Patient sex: M
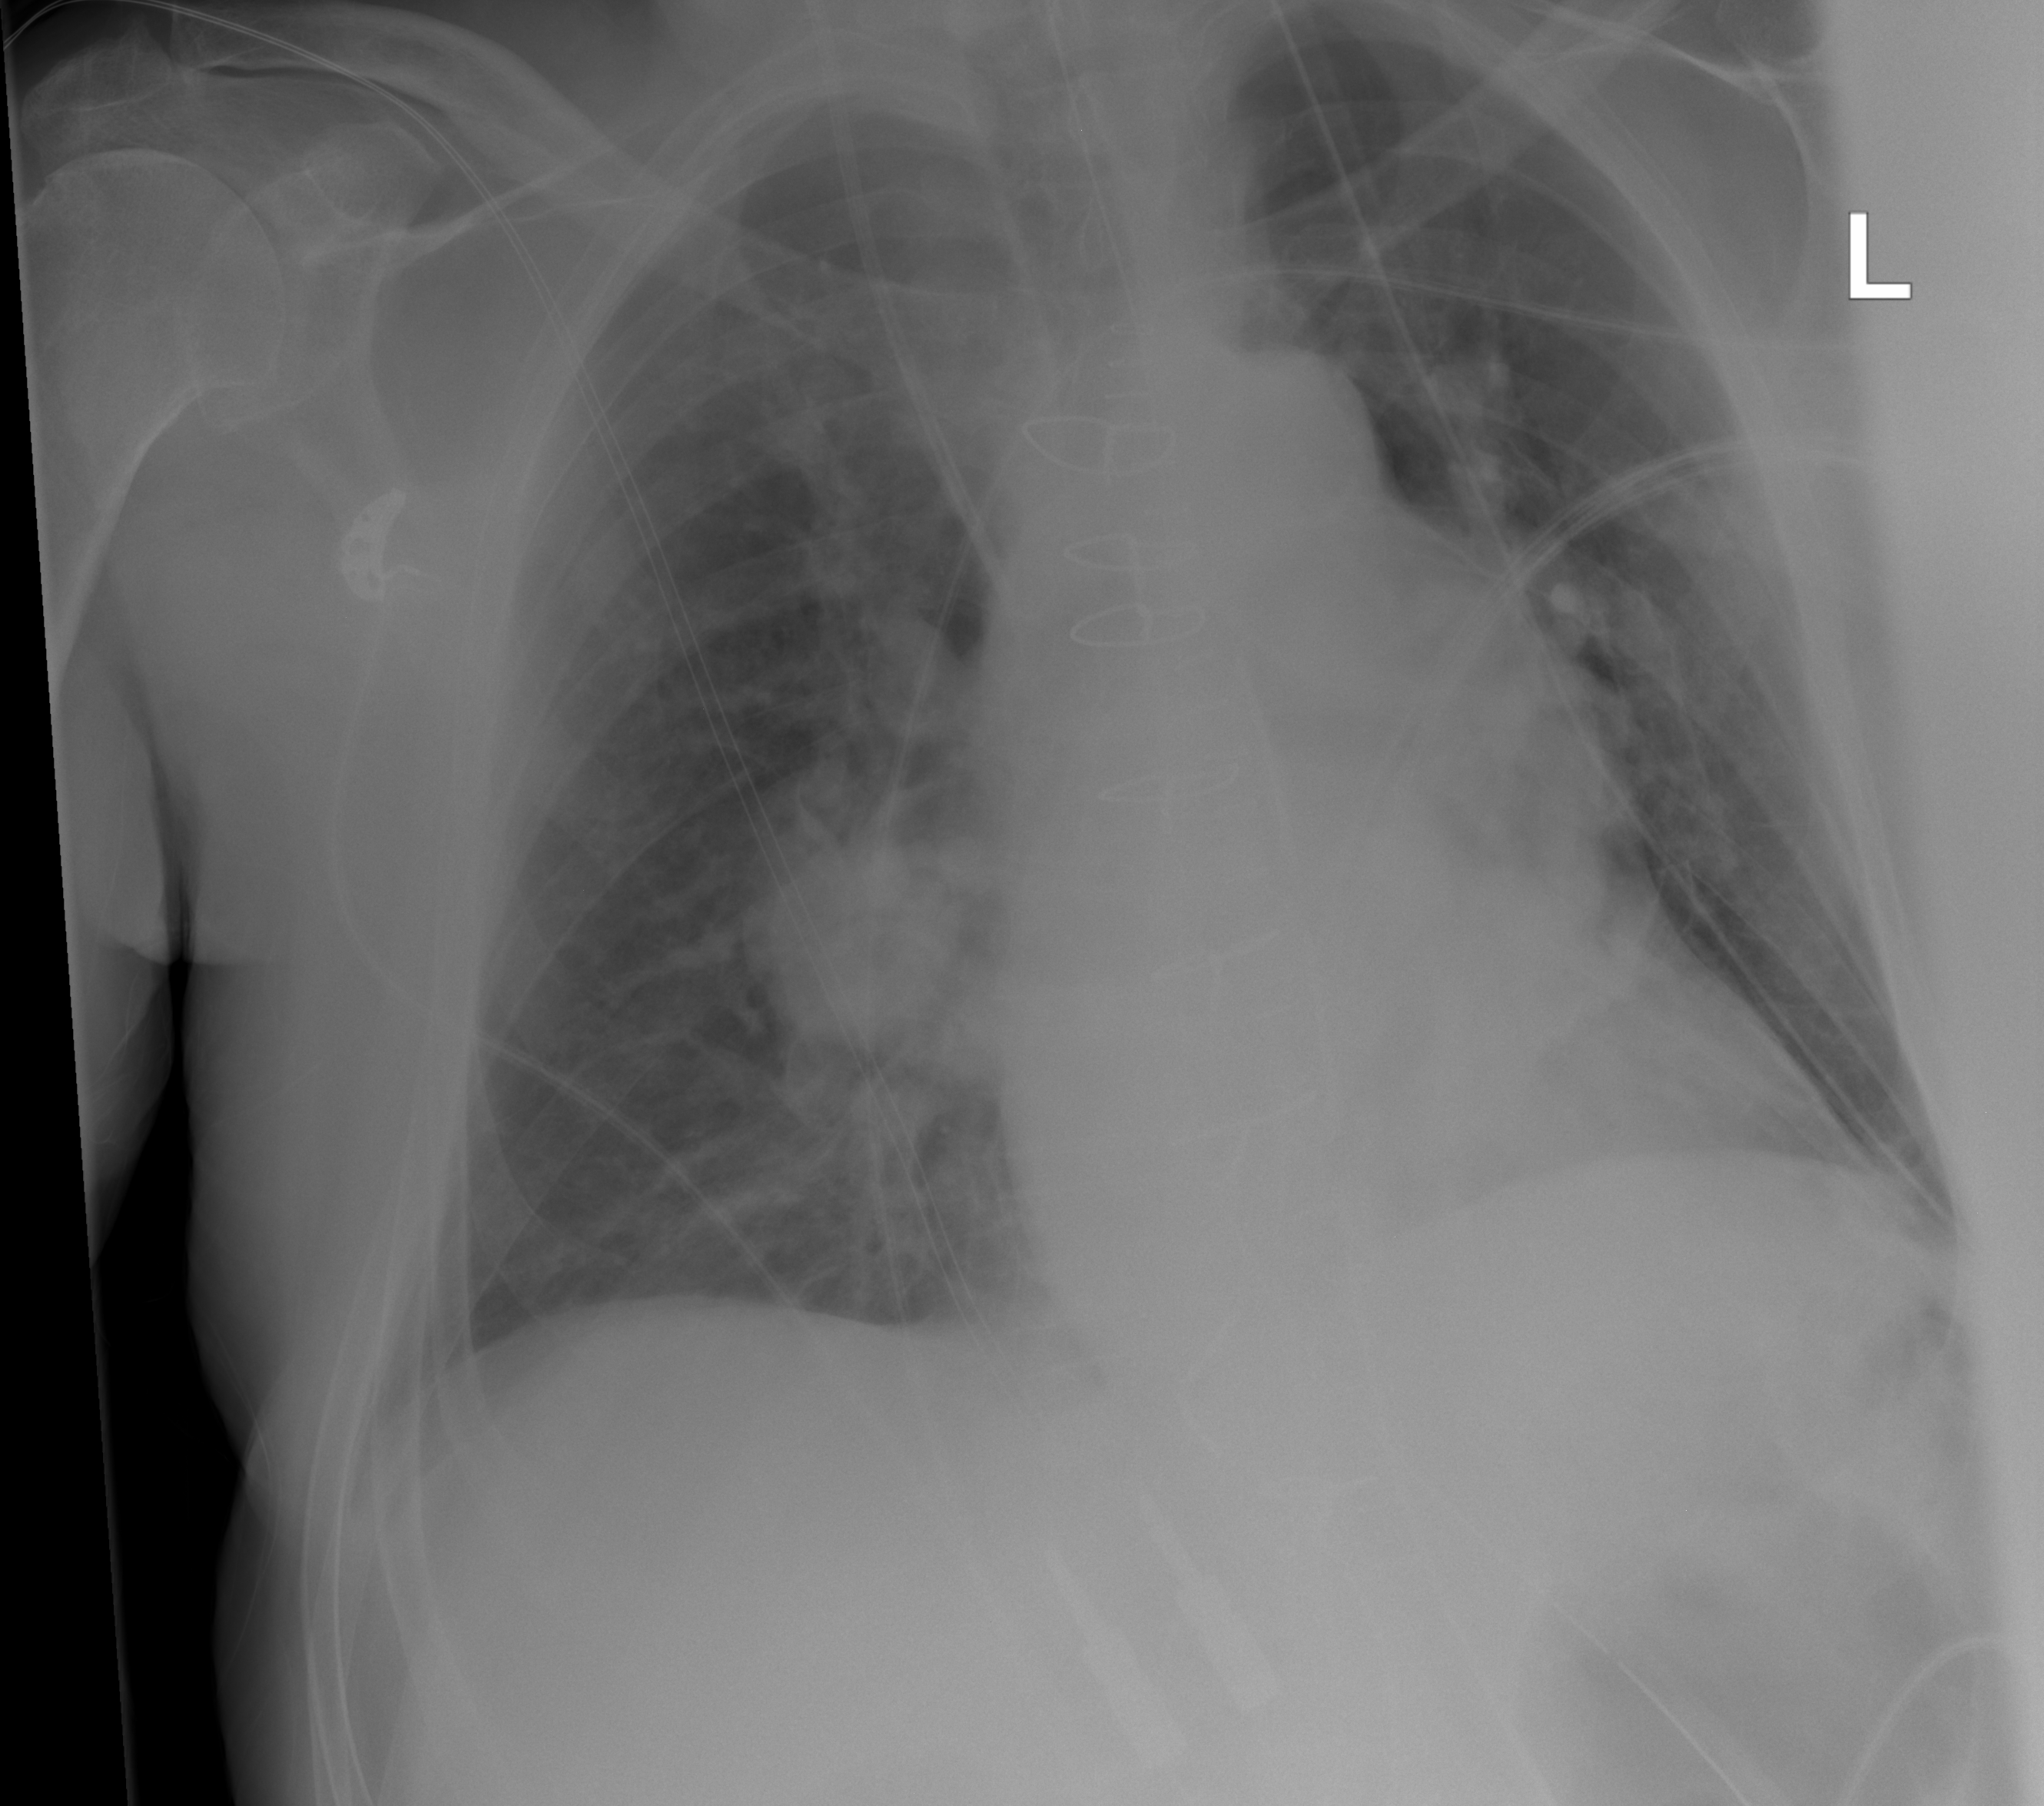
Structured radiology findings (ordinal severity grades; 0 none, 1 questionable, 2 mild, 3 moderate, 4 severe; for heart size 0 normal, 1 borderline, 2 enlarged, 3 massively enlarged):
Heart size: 0
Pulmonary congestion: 2
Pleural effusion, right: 2
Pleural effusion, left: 2
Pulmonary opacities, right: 0
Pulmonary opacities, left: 0
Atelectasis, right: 0
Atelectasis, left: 2